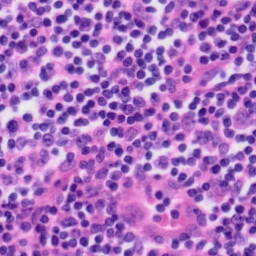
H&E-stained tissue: Tonsil